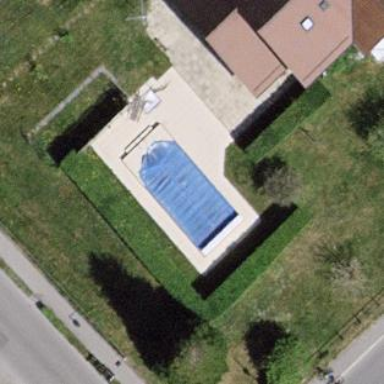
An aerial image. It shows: Outdoor swimming pool in leisure land.